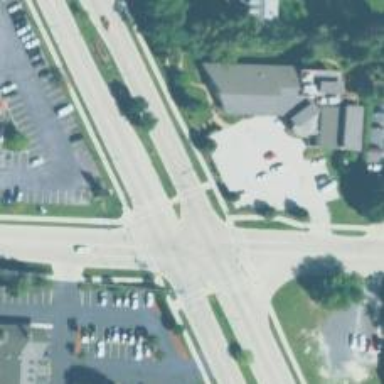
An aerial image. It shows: Crossing road.